Interaction volume radius: 5 \u00c5
Interaction volume height: 15 \u00c5
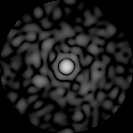
Disorder parameter: 0.8144